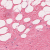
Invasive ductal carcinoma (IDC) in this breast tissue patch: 0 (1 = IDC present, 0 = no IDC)